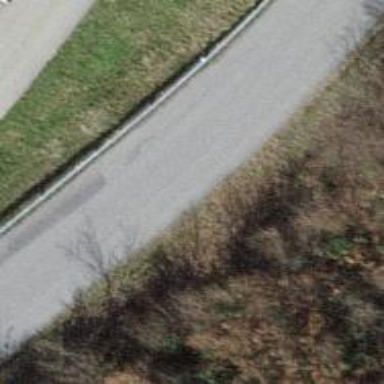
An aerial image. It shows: Tertiary road.